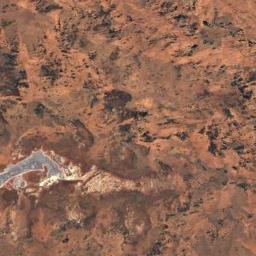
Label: desert